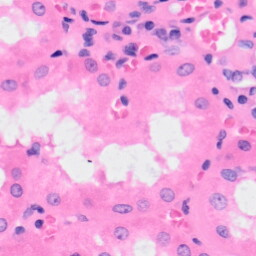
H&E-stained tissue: Kidney